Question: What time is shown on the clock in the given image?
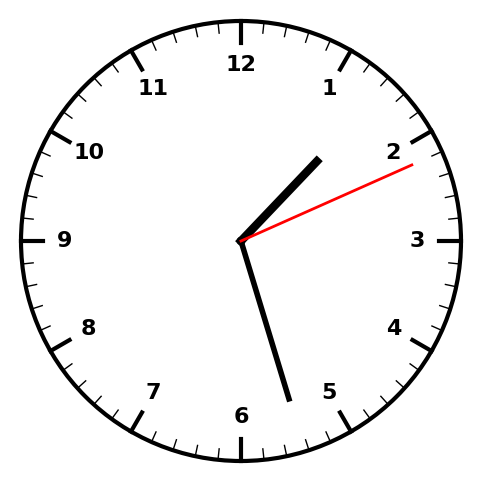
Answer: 01:27:11